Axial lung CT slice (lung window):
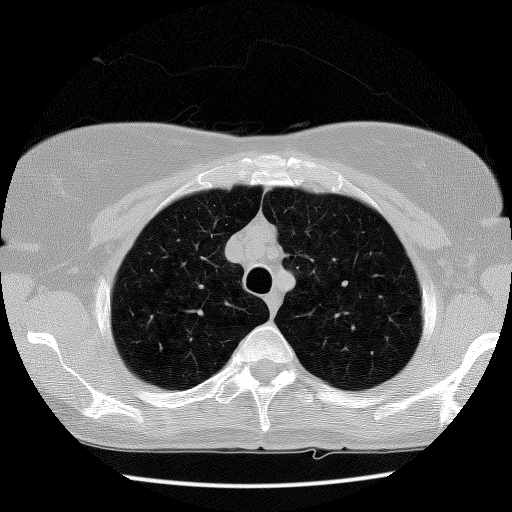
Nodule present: no